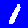
Digit: 1